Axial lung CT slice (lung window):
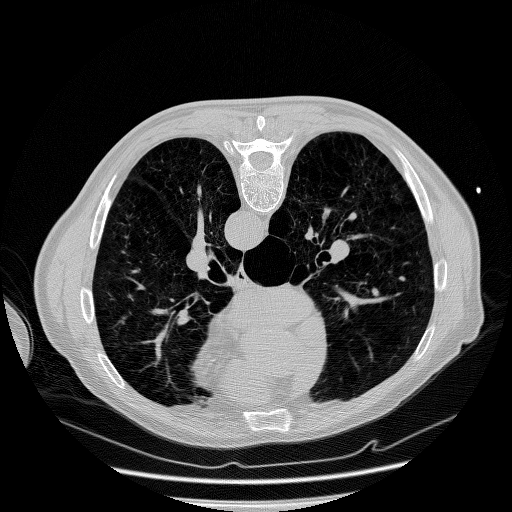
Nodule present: no